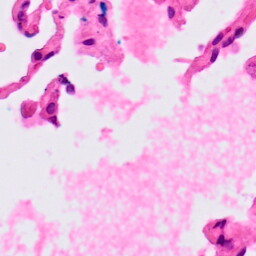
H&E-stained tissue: Lung